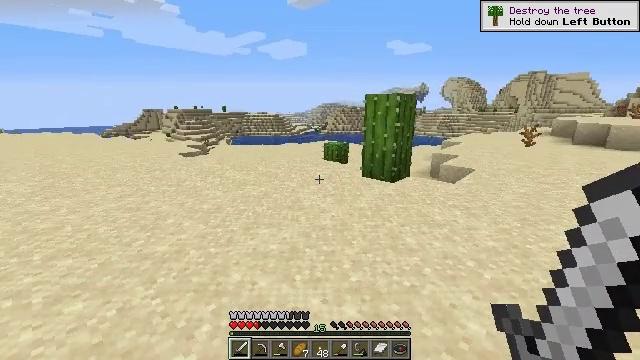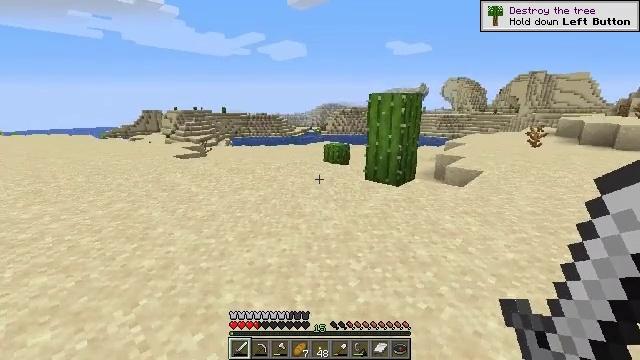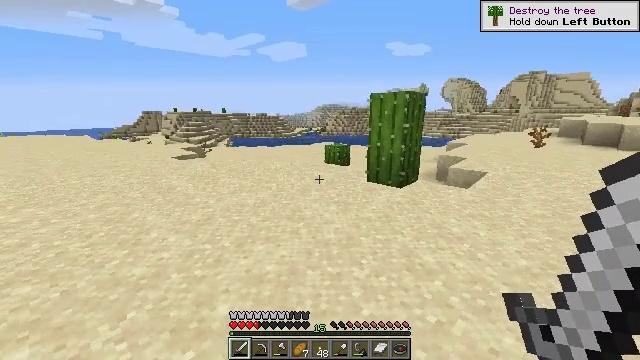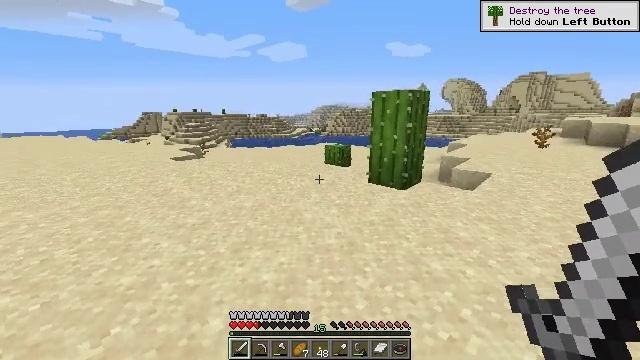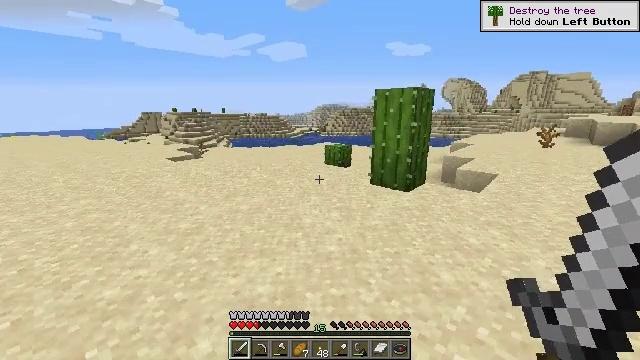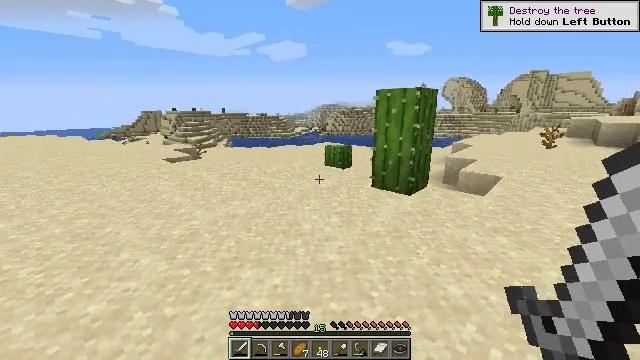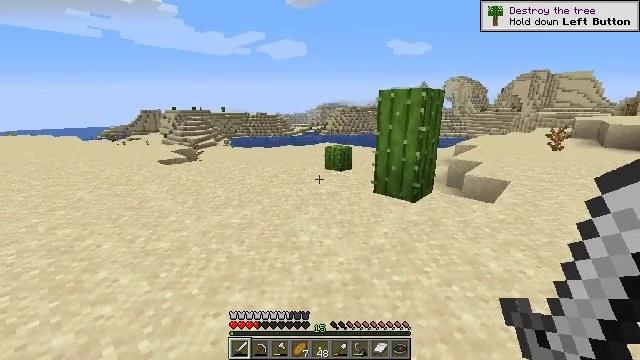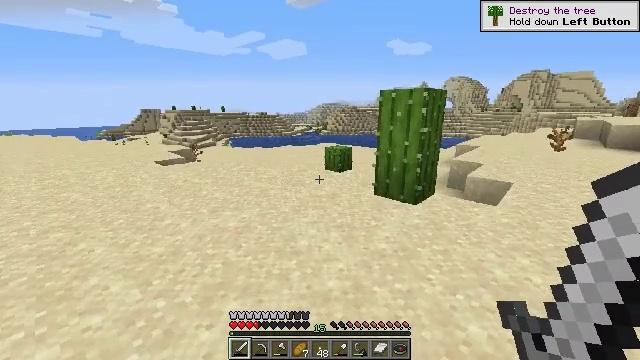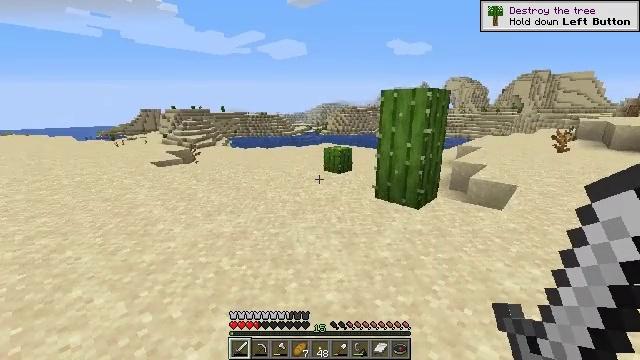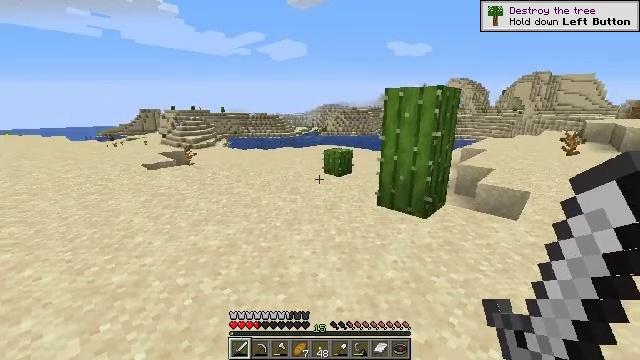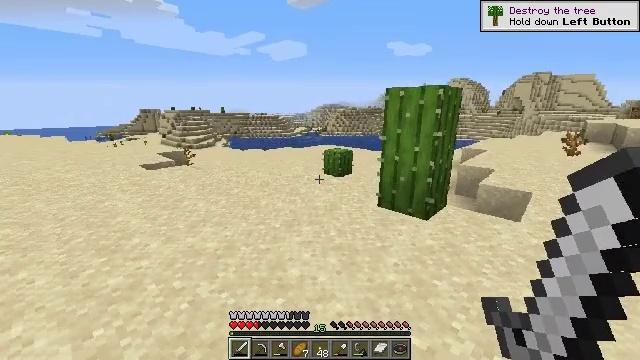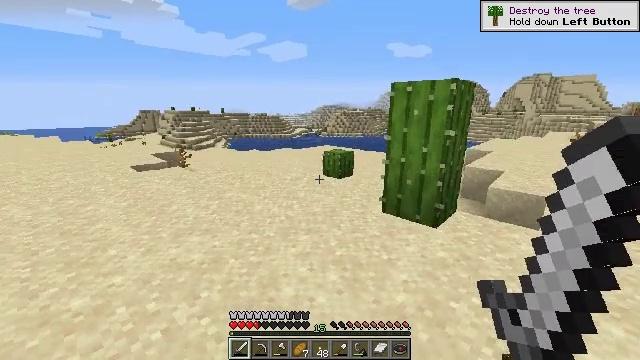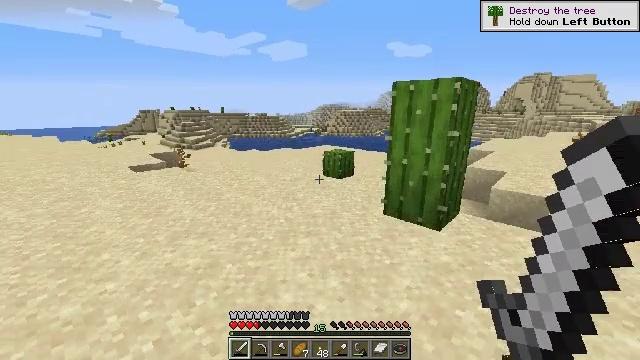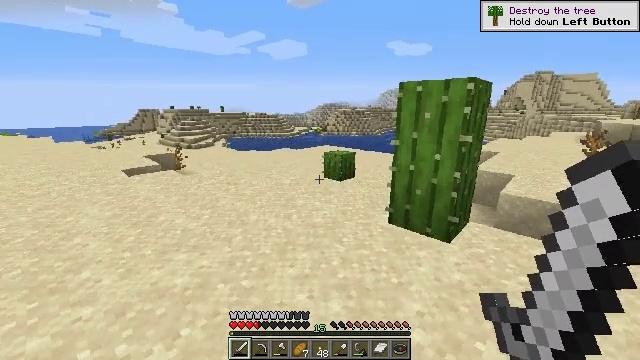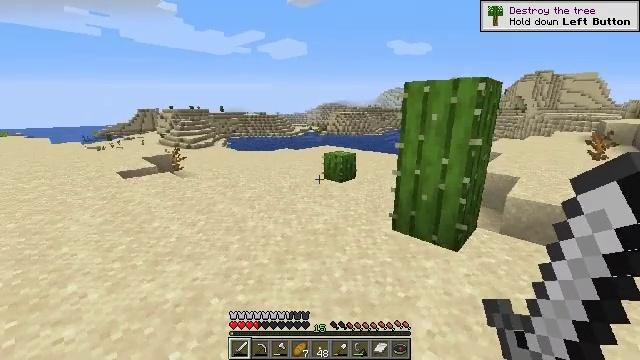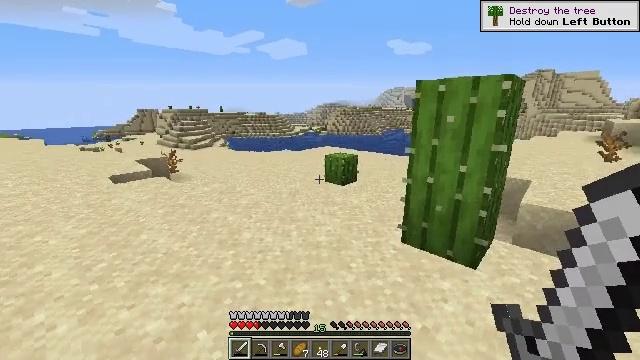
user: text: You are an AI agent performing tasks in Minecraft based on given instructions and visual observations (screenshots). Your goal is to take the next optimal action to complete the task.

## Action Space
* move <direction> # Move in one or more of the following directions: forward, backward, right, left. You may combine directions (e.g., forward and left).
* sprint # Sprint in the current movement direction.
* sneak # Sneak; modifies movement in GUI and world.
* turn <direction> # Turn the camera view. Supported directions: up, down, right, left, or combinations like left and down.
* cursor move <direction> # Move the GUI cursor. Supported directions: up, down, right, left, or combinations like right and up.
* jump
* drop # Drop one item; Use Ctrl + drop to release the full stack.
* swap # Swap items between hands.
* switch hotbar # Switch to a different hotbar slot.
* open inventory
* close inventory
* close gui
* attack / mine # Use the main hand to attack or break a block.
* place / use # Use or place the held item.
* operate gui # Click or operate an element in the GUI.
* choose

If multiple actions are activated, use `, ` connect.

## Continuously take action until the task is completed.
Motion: motion action
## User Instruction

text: Harvest the dead bush.
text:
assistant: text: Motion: move forward
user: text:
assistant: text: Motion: move forward
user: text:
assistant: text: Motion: move forward
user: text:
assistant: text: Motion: move forward
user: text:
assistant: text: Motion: move forward
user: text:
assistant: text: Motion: move forward
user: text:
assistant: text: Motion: move forward
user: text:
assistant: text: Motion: move forward
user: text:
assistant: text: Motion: move forward
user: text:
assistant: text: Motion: move forward
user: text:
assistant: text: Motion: move forward
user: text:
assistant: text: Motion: move forward
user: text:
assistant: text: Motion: move forward
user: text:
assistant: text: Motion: move forward
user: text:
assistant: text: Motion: move forward
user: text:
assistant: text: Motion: move forward
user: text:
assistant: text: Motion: move forward
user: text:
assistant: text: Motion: move forward
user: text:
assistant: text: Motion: move forward
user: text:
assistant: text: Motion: move forward and move left
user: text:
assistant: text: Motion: move forward and move left
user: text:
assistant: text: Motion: move forward and move left
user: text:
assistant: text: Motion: move forward and move left
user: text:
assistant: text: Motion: move forward
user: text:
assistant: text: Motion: move forward
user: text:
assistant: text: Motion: move forward
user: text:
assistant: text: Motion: move forward
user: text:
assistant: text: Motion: move forward
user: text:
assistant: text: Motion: move forward, turn right and down
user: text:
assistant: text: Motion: move forward, turn right and down